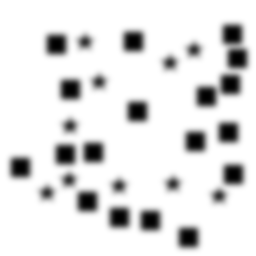
Squares: 18
Triangles: 0
Stars: 10
Total shapes: 28